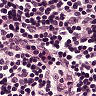
Metastatic tissue present: no